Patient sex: F
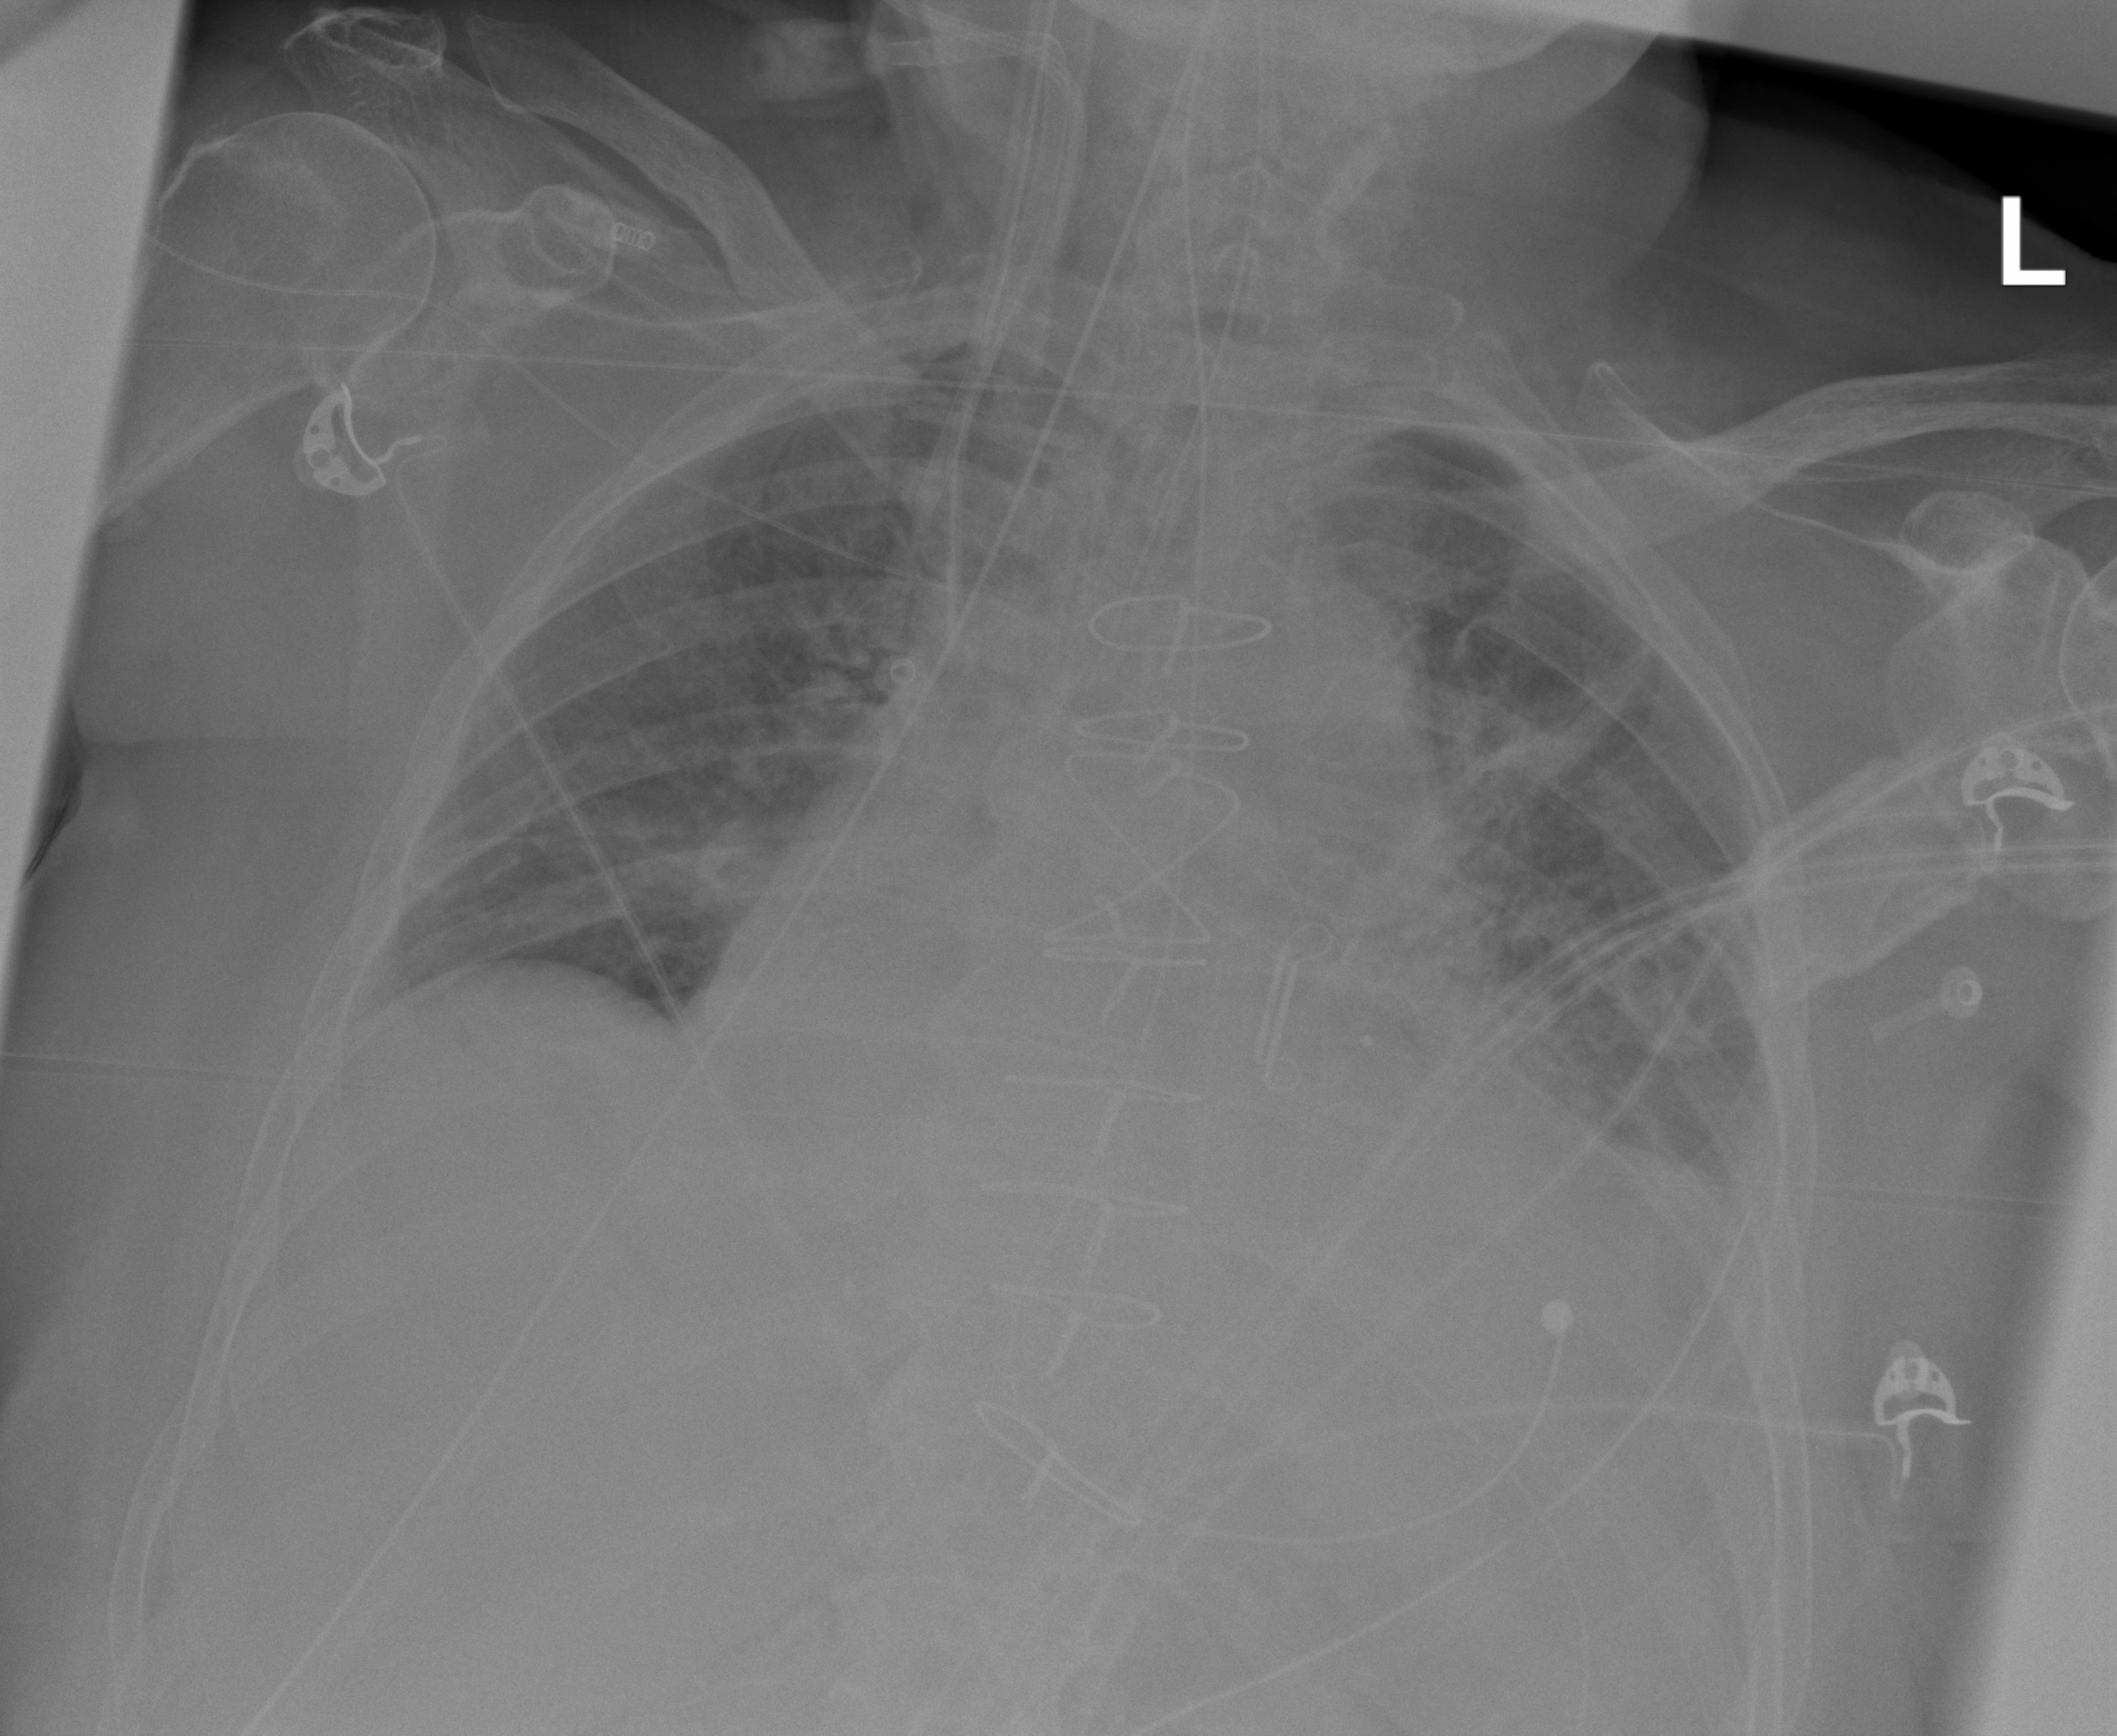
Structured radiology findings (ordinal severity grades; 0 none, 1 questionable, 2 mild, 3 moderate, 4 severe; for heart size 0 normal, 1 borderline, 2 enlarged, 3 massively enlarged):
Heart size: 0
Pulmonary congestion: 2
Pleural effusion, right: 0
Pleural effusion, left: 2
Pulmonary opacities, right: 0
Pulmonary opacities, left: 0
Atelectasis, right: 0
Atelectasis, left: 3